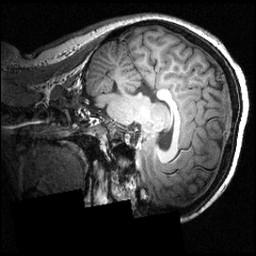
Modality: T1w
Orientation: sagittal
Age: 20
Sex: female
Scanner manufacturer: siemens
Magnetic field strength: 3.951 T
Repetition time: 1.5 s
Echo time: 0.00335 s